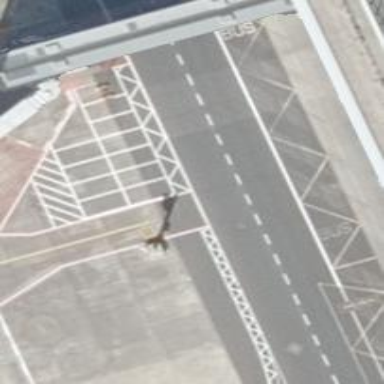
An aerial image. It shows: Parking position at the airport on concrete surface.